Question: I try to add the '<style type="text/css"></style>' to head using jquery.
I tried like this
'''
$("<style type='text/css'></style>").appendTo("head");
'''
Previously, i have this type of
'''
<style type="text/css">
img{
-moz-animation:.6s rotateRight infinite linear;
-webkit-animation:.6s rotateRight infinite linear;
}
@-moz-keyframes rotateRight{
0%{ -moz-transform:rotate(0deg); -moz-transform-origin:50% 50%; }
100%{ -moz-transform:rotate(360deg); }
}
@-webkit-keyframes rotateRight{
0%{ -webkit-transform:rotate(0deg); -webkit-transform-origin:50% 50%; }
100%{ -webkit-transform:rotate(360deg); }
}
</style>
'''
That above style worked when I tried this with jquery like this:
'''
$("<style type='text/css'>img{
-moz-animation:.6s rotateRight infinite linear;
-webkit-animation:.6s rotateRight infinite linear;
}
@-moz-keyframes rotateRight{
0%{ -moz-transform:rotate(0deg); -moz-transform-origin:50% 50%; }
100%{ -moz-transform:rotate(360deg); }
}
@-webkit-keyframes rotateRight{
0%{ -webkit-transform:rotate(0deg); -webkit-transform-origin:50% 50%; }
100%{ -webkit-transform:rotate(360deg); }
}</style>").appendTo("head");
'''
but i get error in editor itself.
Here is the pic

I think i messup something :(
<URL>
Any suggestion would be great
Thanks,
vicky
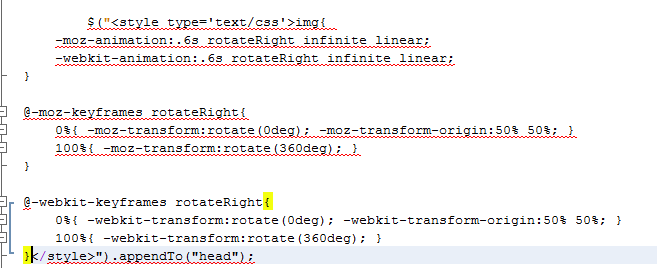
Answer: Try
'''
$("<style type='text/css'>img{ -moz-animation:.6s rotateRight infinite linear; -webkit-animation:.6s rotateRight infinite linear; } @-moz-keyframes rotateRight{ 0%{ -moz-transform:rotate(0deg); -moz-transform-origin:50% 50%; } 100%{ -moz-transform:rotate(360deg); } } @-webkit-keyframes rotateRight{ 0%{ -webkit-transform:rotate(0deg); -webkit-transform-origin:50% 50%; } 100%{ -webkit-transform:rotate(360deg); } }</style>").appendTo("head");
'''
Working example: <URL>
, but for a quick-n-dirty solution, that'll work. The idea here is that you are A more elegant way to accomplish this, though, is to put that 'img' as a class, and use <URL> to toggle the animation.
Here in 2016, ES6 is widely supported, and the above hack can be replaced with this still-horrendous blob:
'''
$('<style type="text/css">
img {
animation: 600ms rotateRight infinite linear;
}
@keyframes rotateRight {
0% { transform: rotate(0deg); transform-origin: 50% 50% }
100% { transform: rotate(360deg) }
}
</style>').appendTo("head");
'''